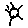
Label: sun